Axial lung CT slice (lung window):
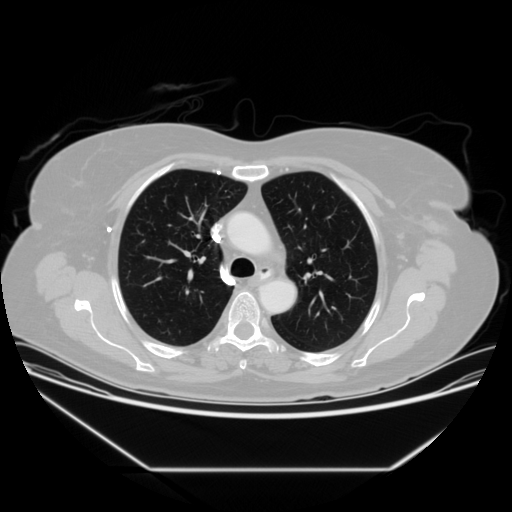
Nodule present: no